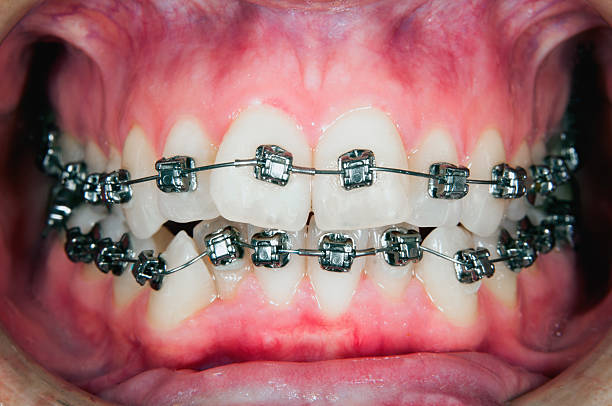
Condition: Gingivitis